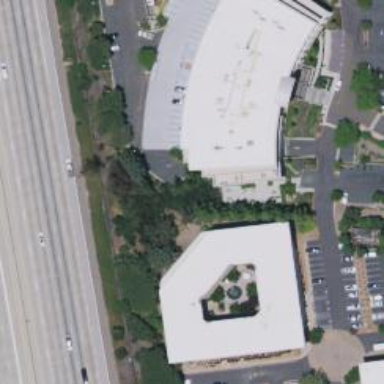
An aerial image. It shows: Office building.